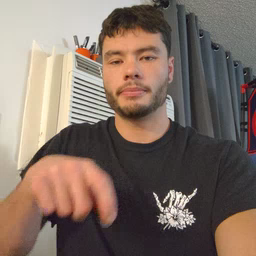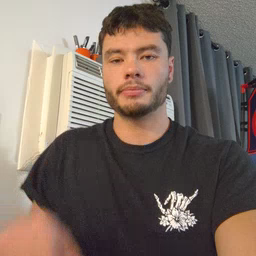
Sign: why